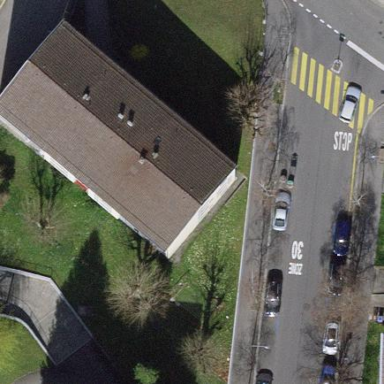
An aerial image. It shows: Gabled roof adorns the apartments building.